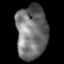
Tissue: lung
Cell type: Epithelial cells
Senescence score: 0.5425
Nuclear area (px): 1647
Mean DAPI intensity: 112.939